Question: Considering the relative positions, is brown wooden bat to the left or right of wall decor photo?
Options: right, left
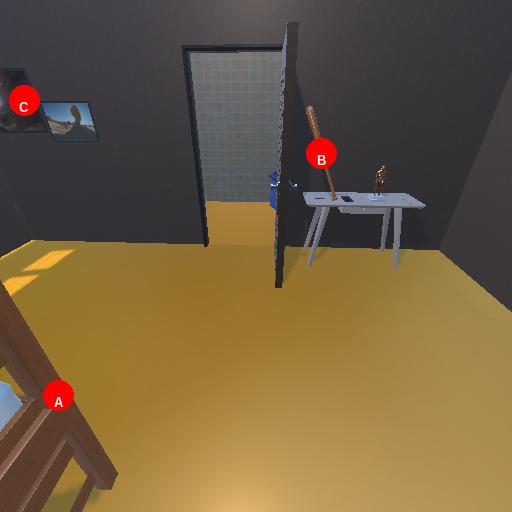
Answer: right